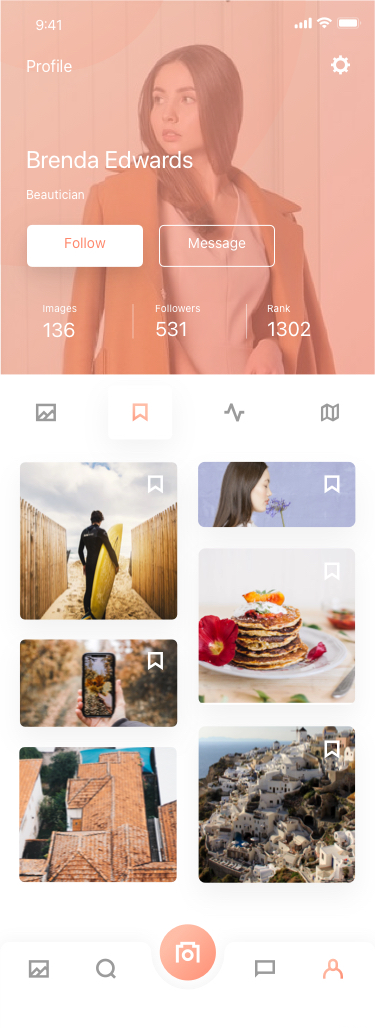
Text in this UI design:
Profile
Images
136
Followers
531
Rank
1302
Beautician
Brenda Edwards
Follow
Message